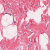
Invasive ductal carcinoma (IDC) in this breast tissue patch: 0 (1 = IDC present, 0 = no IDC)